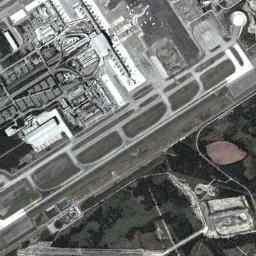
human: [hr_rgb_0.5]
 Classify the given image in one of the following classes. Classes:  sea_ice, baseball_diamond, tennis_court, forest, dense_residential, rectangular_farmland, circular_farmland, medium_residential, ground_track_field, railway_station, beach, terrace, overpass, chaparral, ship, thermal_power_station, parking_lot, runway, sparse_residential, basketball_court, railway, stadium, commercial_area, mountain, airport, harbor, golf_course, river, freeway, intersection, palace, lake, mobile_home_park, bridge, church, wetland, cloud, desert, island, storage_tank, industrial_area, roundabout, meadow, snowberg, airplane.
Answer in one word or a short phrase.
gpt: airport